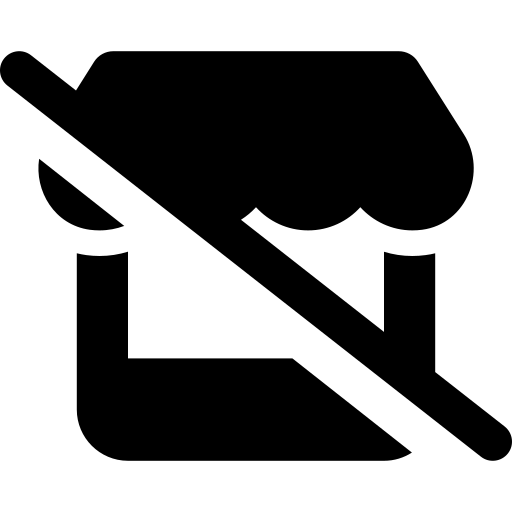
Tags: icon, FontAwesome, fa-icon, solid, store, slash